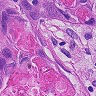
Metastatic tissue present: yes